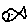
Label: fish